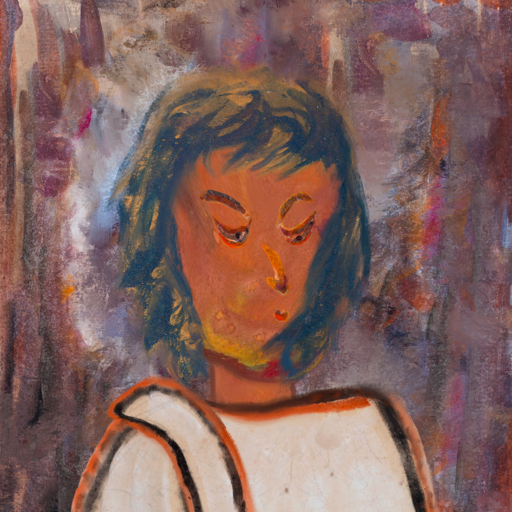
Background: Hypocrite, Head And Neck Side: Mother_And_Son_Son, Face Side: Hypocrite, Bust: Roy_Bahadur, Hair Side: In_The_Sun, Head Accessory: Blank, Second Necklace: Blank, Necklace: Blank, Baby: Blank